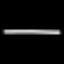
Label: line